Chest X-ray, PA view. Patient: 76 years old, sex M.
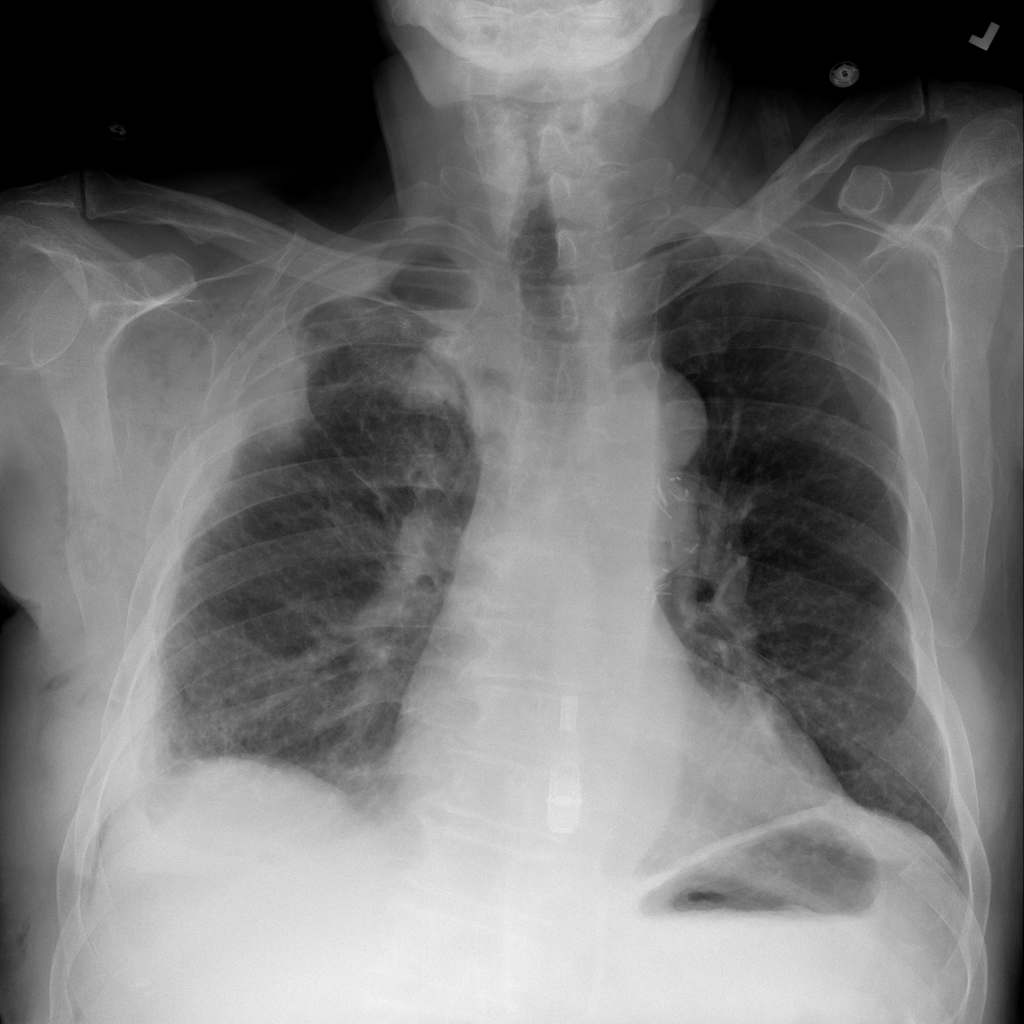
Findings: Emphysema, Pleural_Thickening